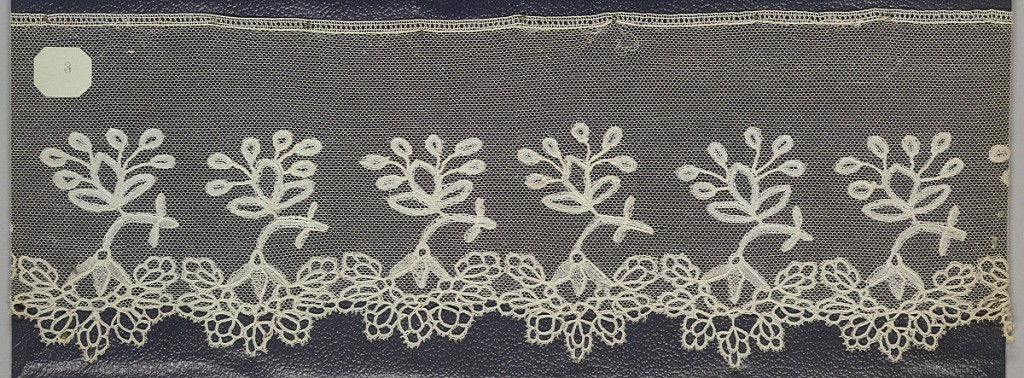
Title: Border
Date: early 19th century
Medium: Technique: bobbin lace appliqué on machine net
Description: Applique of bobbin lace, free-standing floral border. Early 19th century Honiton on machine net edge.